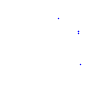
Particle: kaon